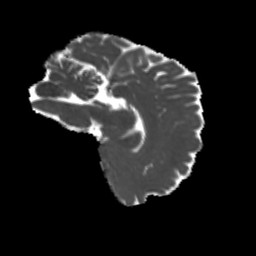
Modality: MD
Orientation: sagittal
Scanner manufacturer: siemens
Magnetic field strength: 3 T
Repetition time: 4 s
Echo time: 0.0594 s